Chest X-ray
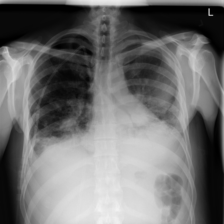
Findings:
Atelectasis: negative
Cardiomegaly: negative
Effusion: negative
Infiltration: negative
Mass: negative
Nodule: negative
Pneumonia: negative
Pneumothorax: negative
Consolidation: negative
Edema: negative
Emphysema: negative
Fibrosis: negative
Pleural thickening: negative
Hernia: negative